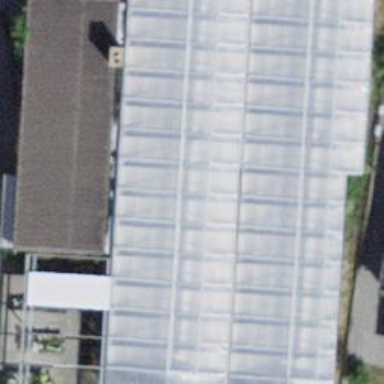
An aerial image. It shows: Garden center shop.